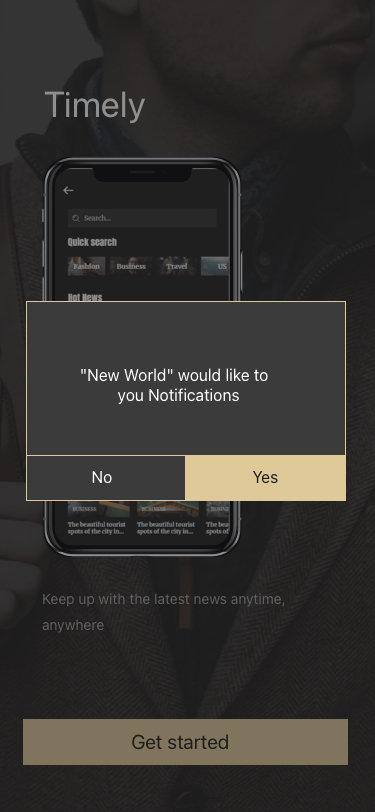
Text in this UI design:
Timely
Keep up with the latest news anytime,
anywhere
Get started
"New World" would like to
you Notifications
No
Yes